Field crop: maize
Growth stage: 2
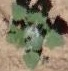
Species: chenopodium